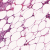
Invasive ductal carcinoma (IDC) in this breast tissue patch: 0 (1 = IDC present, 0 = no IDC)